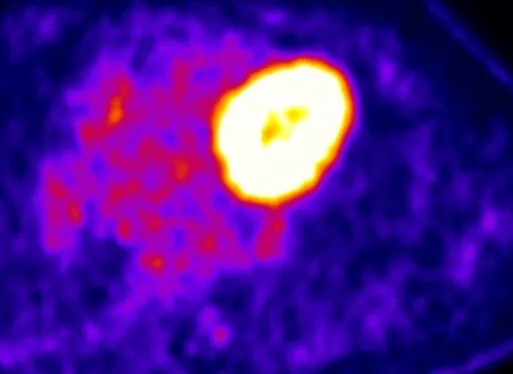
PET CT image that demonstrates a mildly FDG avid right lung lateral subpleural nodule (white arrow head) with SUV of 2.8.
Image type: radiology (pet)